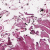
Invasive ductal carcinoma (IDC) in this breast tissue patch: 0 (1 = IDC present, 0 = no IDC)